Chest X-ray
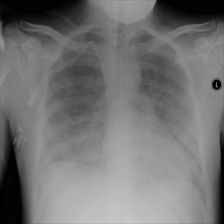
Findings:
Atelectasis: negative
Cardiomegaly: negative
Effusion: negative
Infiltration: negative
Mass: negative
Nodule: negative
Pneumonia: negative
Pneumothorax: negative
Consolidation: negative
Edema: negative
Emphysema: negative
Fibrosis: negative
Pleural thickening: negative
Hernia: negative